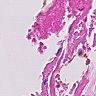
Metastatic tissue present: no